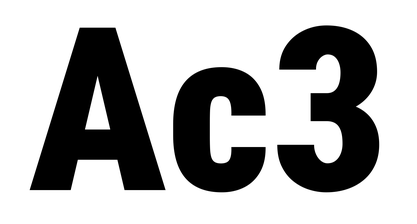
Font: Roboto_Condensed_Black